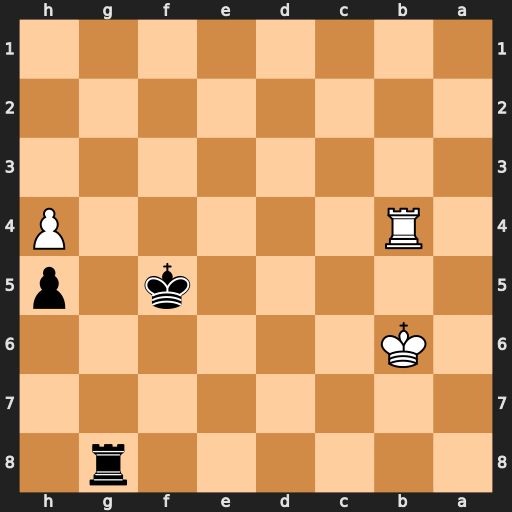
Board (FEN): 6r1/8/1K6/5k1p/1R5P/8/8/8
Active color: b
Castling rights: -
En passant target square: -
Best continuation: Rb8+ Kc5 Rxb4 Kxb4 Kg4 Kc3 Kxh4